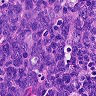
Metastatic tissue present: no